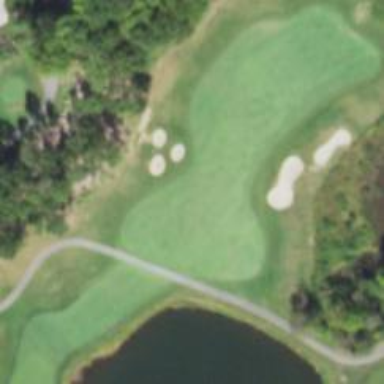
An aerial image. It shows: Golf fairway in the image.